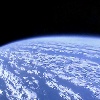
Label: cloud